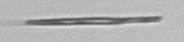
Label: fiber